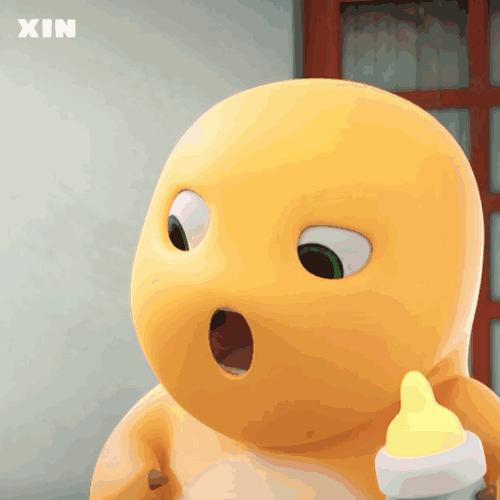
Label: nailong